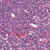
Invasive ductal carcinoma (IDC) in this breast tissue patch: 1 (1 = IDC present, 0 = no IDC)